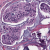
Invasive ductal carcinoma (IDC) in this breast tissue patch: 1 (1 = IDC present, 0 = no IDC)